Question: I Migrate my project to mvc 5.0 and razor engin 3 with <URL>
But when open my solution Get this:

The Web project 'ProjectName' requires missing web components to run with Visual Studio. Would you like to download and install them using the Web Platform Installer now?
(Note: Some components might require restart to take effect.)
ASP.NET Web pages with Razor syntax 3.0.0.0
I also read <URL>
but these answer doesn't help me
I appreciate for any help
My Project Build Very well and works without any exception with razor 3 and mvc 5 but just my Typing and coloring my Code
and also when change this line to in Application web Config file above error vanish and intelisens works fine
'''
<appSettings>
<add key="webpages:Version" **value="3.0.0.0"** />
...
</appSettings>
'''
After some while, now you can user razor 3 on vs 2012.
<URL>
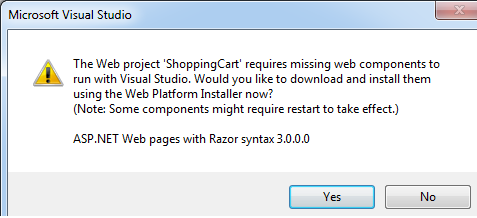
Answer: I Found The Problem, vs 2012 doesn't support it(see update section of this answer)
From <URL>
said:
> Unlike Razor V2 runtime and design time, VS2013 did not GAC these
binaries. Instead, the binaries are installed in the project bin
folder when corresponding NuGet package is installed, and in
"%ProgramFiles (x86)%\Microsoft Visual Studio
12.0\Common7\IDE\CommonExtensions\Microsoft\Web\Razor3.0" to support design time.
So we don't have these dlls in above path when upgrade to mvc5 /razor 3
also read <URL>
, <URL>